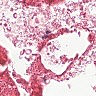
Metastatic tissue present: no